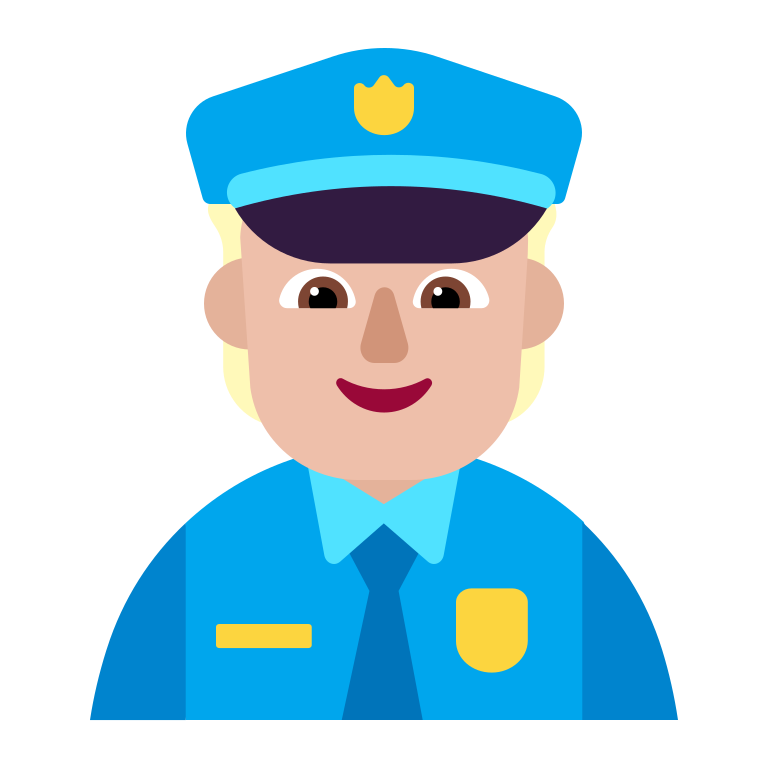
police officer flat  light